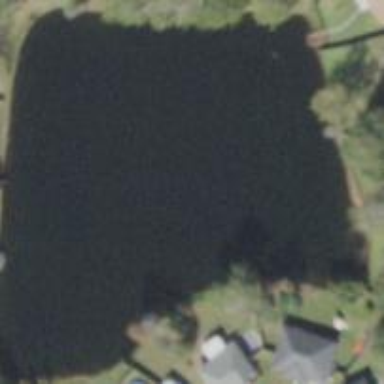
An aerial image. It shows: Serene pond surrounded by nature.